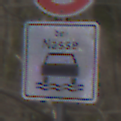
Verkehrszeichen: BeiNaesse
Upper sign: Geschwindigkeit50
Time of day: MorningAfternoon
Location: Outdoor (Nature)
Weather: PartlyCloudy
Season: NotSpecified
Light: Natural